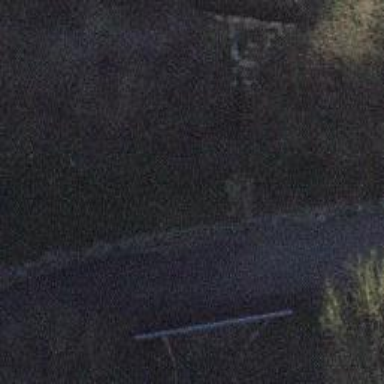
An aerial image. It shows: Retaining wall.